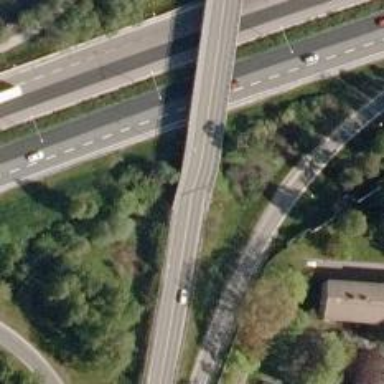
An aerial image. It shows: Bridge over motorway link with asphalt surface.